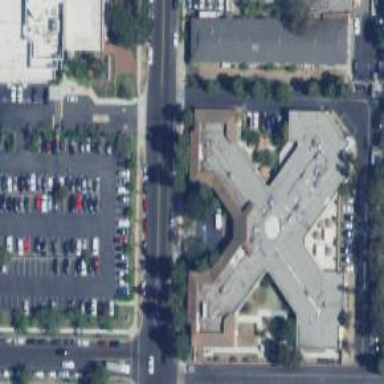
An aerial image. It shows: Residential building with quadruple saltbox roof shape.